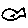
Label: fish